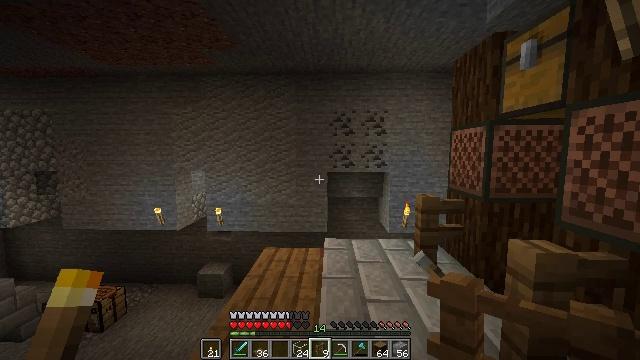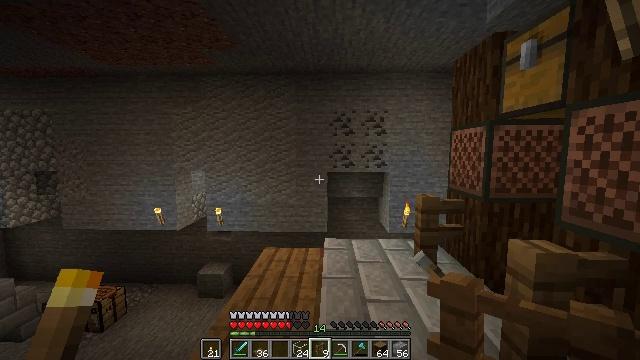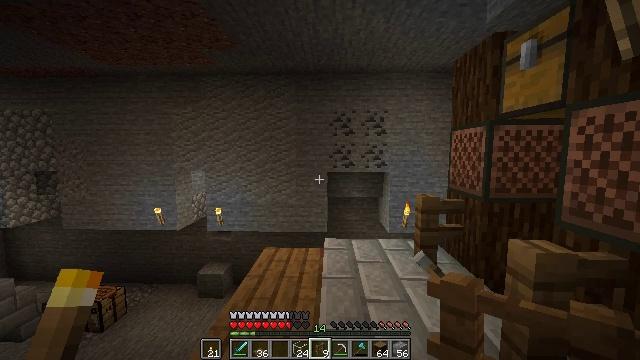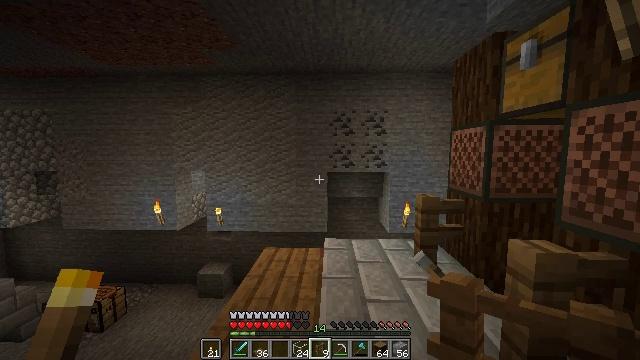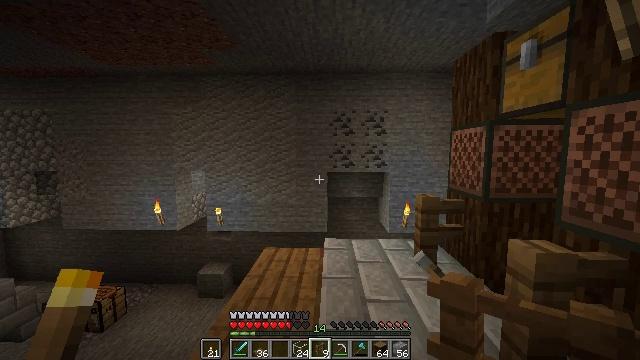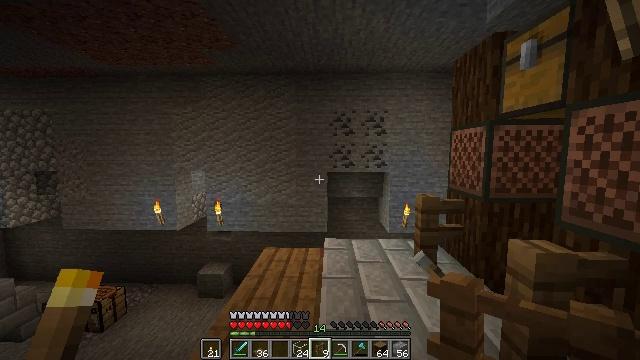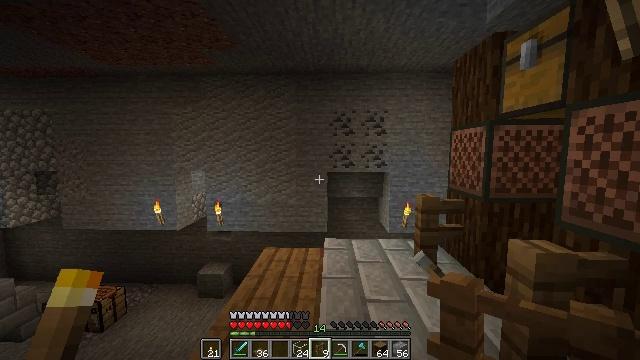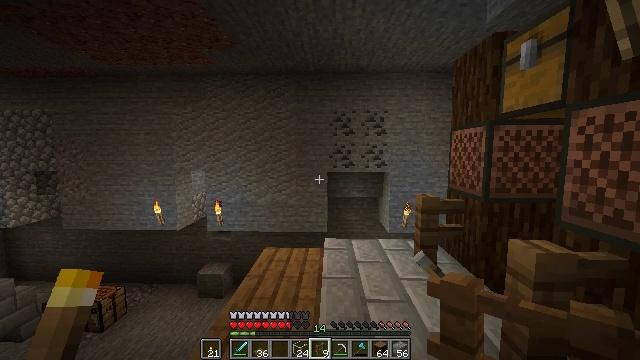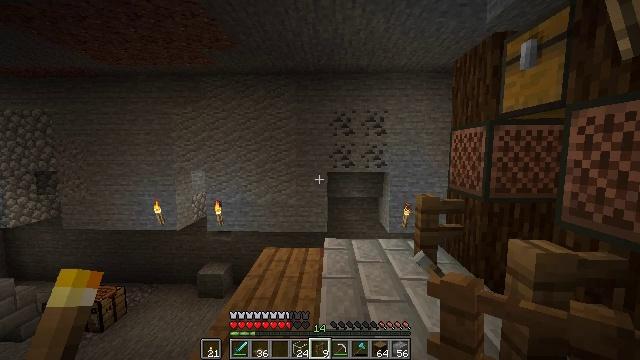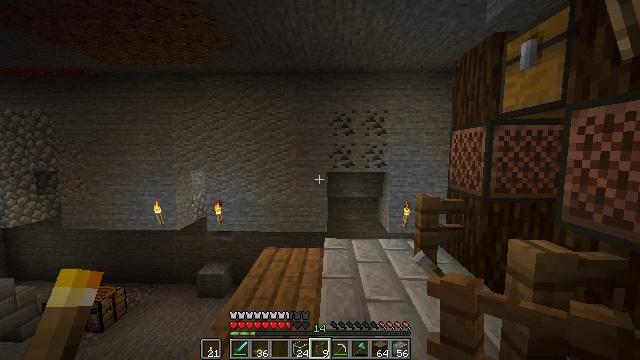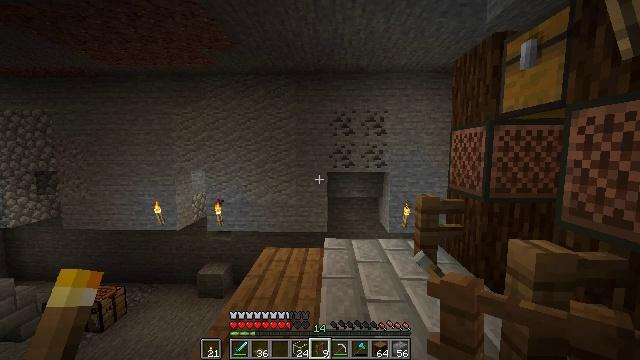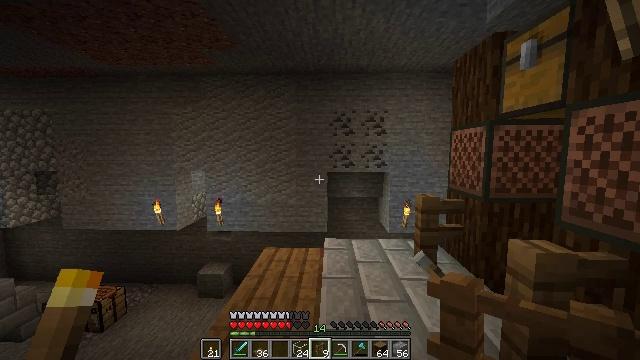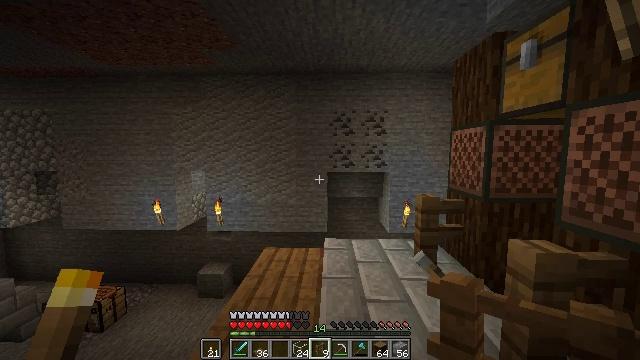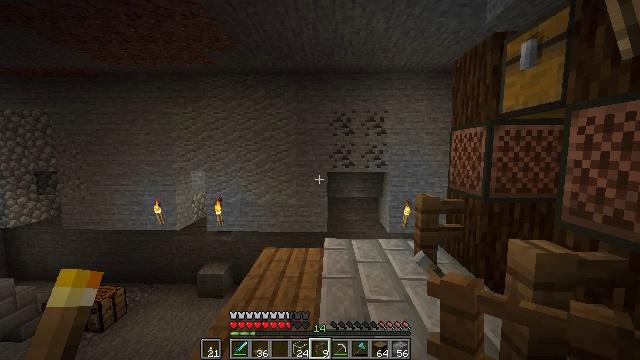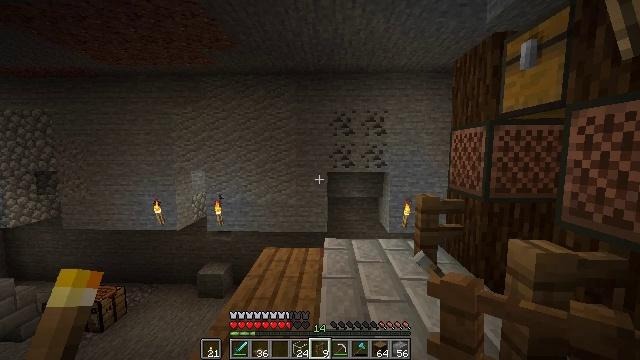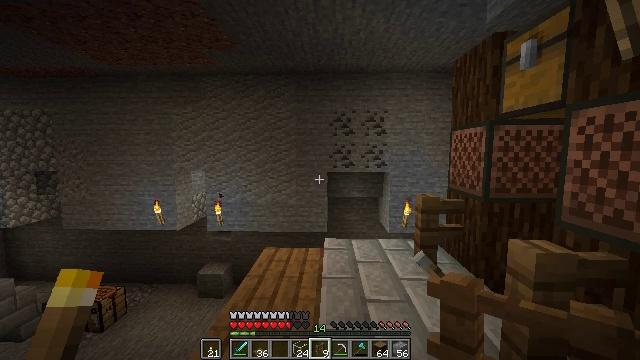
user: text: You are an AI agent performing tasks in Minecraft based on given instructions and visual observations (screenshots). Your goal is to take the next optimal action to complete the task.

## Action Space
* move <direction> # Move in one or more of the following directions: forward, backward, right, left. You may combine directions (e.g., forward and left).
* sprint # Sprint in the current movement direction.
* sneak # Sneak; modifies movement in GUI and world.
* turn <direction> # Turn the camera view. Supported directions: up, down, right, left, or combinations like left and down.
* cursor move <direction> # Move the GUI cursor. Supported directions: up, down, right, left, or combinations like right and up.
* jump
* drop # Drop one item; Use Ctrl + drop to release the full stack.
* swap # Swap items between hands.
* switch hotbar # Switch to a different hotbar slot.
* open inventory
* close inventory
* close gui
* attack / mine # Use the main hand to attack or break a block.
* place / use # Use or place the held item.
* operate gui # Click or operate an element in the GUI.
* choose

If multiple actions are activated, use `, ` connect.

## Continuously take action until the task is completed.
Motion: motion action
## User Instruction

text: Craft some spruce stairs.
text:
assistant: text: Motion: no_op
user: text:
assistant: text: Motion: no_op
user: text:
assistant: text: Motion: no_op
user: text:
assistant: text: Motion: no_op
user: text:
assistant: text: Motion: no_op
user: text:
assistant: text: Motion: no_op
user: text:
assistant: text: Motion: no_op
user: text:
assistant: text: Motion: no_op
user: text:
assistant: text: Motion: no_op
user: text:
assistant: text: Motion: no_op
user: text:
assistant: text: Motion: no_op
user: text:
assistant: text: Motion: no_op
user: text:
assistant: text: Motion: no_op
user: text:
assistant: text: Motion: no_op
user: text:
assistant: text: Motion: no_op
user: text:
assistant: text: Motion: no_op
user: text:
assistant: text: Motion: no_op
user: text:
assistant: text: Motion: no_op
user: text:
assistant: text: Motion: no_op
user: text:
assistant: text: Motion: no_op
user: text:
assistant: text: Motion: no_op
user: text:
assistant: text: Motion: no_op
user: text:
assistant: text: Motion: no_op
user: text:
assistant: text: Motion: no_op
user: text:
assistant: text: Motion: no_op
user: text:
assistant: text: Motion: no_op
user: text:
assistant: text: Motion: no_op
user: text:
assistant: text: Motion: no_op
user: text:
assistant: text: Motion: no_op
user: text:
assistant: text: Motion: no_op